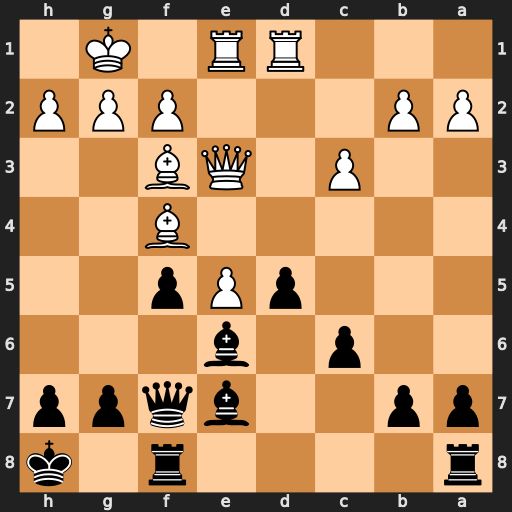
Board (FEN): r4r1k/pp2bqpp/2p1b3/3pPp2/5B2/2P1QB2/PP3PPP/3RR1K1
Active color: b
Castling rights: -
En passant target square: -
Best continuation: g5 Bxg5 f4 Bxe7 fxe3 Bf6+ Kg8